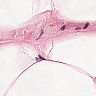
Metastatic tissue present: no